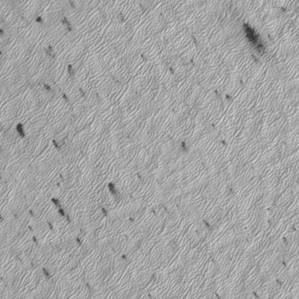
Label: frost